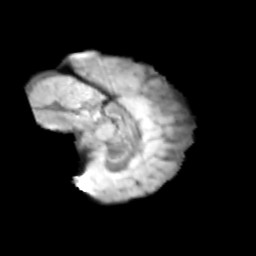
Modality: T2w
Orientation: sagittal
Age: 11
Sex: male
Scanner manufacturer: siemens
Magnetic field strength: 3 T
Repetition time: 3.8 s
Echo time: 0.07 s